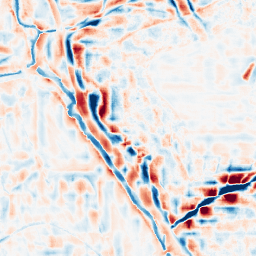
Category: wavelet
Decomposition family: wavelet_reverse_biorthogonal
Decomposition parameters: wavelet: rbio4.4
level: 4
Upsampling method: lanczos
Upsampling parameters: scale: 2
Upsampling scale: 2